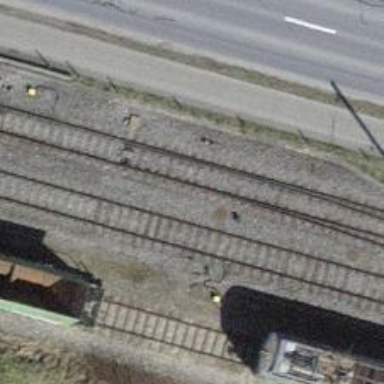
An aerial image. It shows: Railway switch.